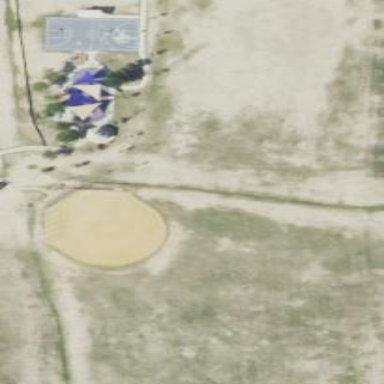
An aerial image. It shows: Baseball pitch for leisure and sports activities.